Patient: sex M, age 66
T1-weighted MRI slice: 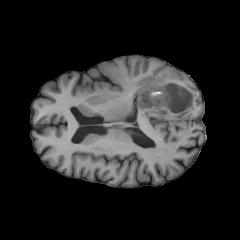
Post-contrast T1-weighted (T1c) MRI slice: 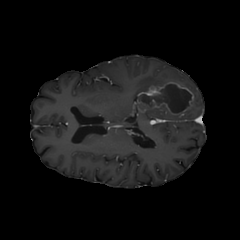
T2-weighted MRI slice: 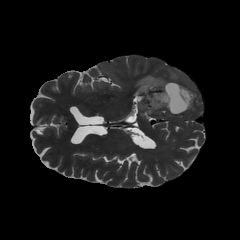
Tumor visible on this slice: yes
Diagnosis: Glioblastoma, IDH-wildtype
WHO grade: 4